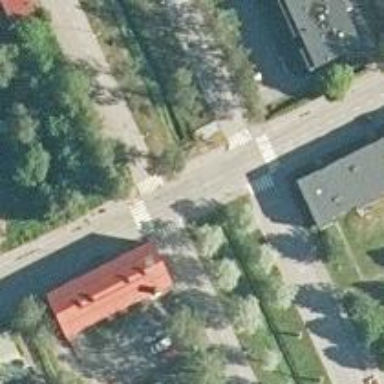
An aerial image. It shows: Cycleway.